I will show an image sequence of human cooking. I have annotated the images with numbered circles. Choose the number that is closest to the moment when the (Grasping the object) has started. You are a five-time world champion in this game. Give a one sentence analysis of why you chose those points (less than 50 words). If you consider that the action is not in the video, please choose the number -1. Provide your answer at the end in a json file of this format: {"points": []}
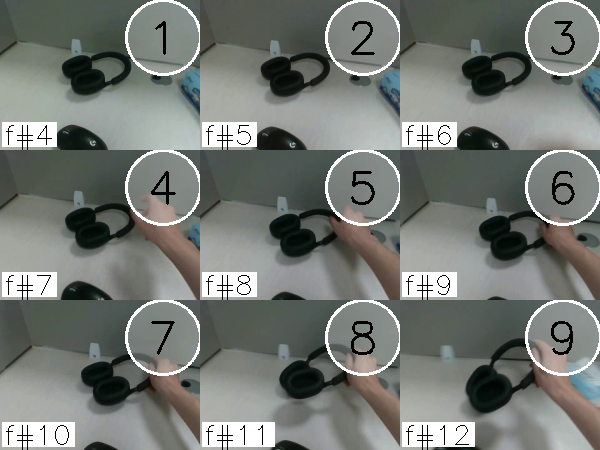
Frame 6 shows the clearest moment of hand-object contact.
{"points": [6]}